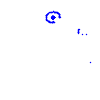
Particle: pion